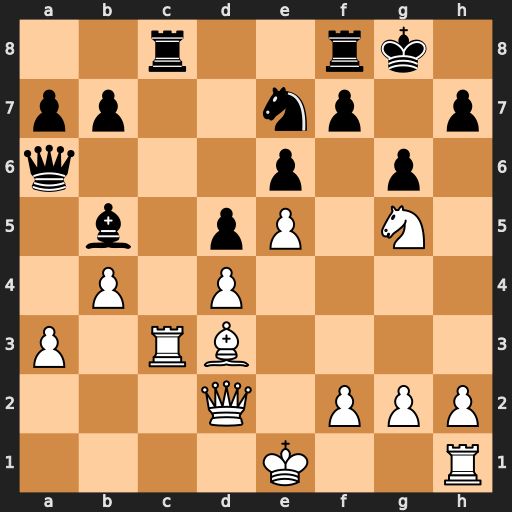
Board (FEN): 2r2rk1/pp2np1p/q3p1p1/1b1pP1N1/1P1P4/P1RB4/3Q1PPP/4K2R
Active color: w
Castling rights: K
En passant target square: -
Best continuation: Nxh7 Kxh7 Bxb5 Rxc3 Bxa6